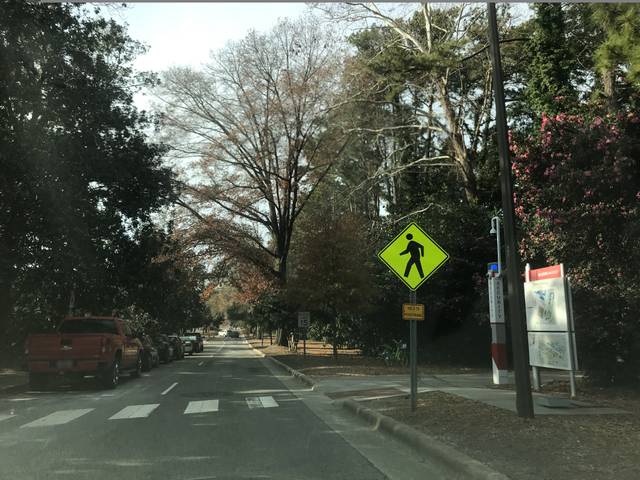
Region: United States
Coordinates: 35.783, -78.667